Interaction volume radius: 5 \u00c5
Interaction volume height: 10 \u00c5
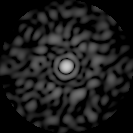
Disorder parameter: 0.7941